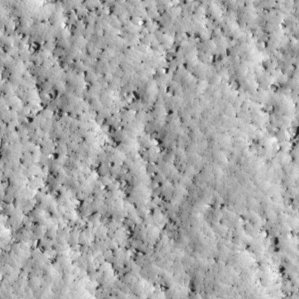
Label: non_frost